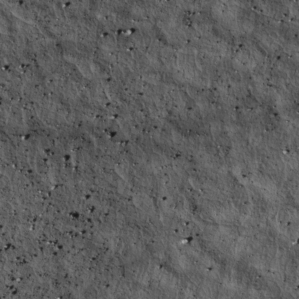
Label: non_frost